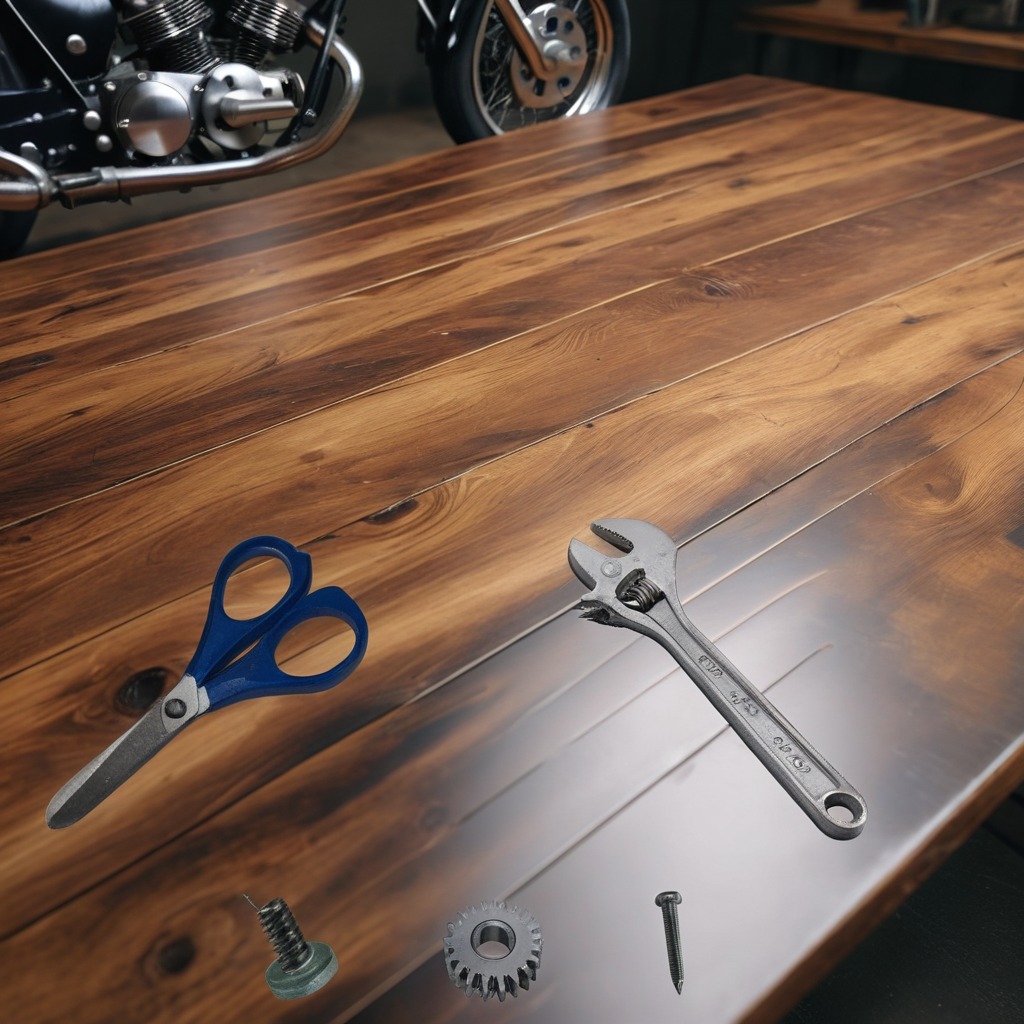
A gear with teeth, a screw, an iron nail, a pair of scissors, and a wrench are lying on the oil-spilled wooden table in a vintage motorcycle garage.